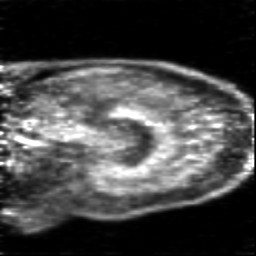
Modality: PET
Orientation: sagittal
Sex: male
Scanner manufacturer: siemens